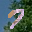
Label: 7